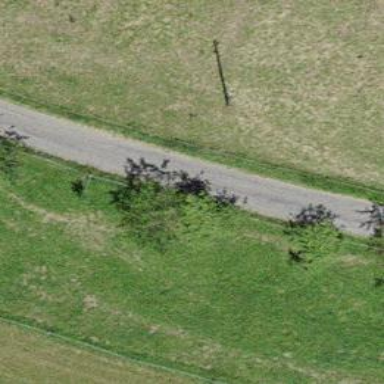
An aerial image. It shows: Single tag "natural: tree."